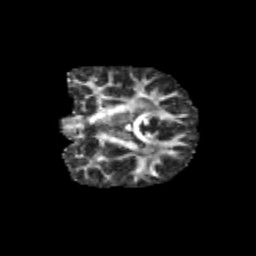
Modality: FA
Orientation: coronal
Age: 10
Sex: male
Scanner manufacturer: siemens
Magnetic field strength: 3 T
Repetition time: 3.8 s
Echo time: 0.07 s